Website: crate-barrel
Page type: order-returns
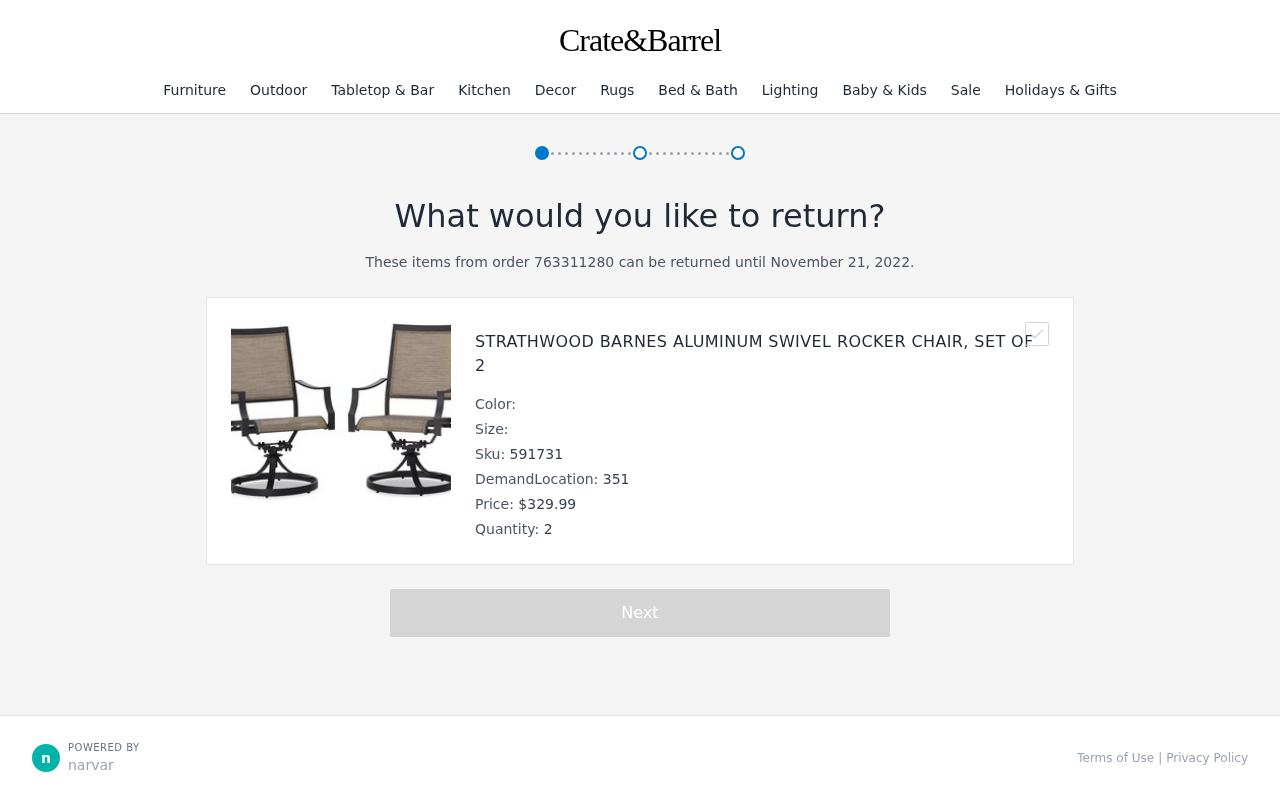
Product elements: key: PRODUCT1_NAME
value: Strathwood Barnes Aluminum Swivel Rocker Chair, Set of 2
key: PRODUCT1_PRICE
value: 329.99
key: PRODUCT1_QUANTITY
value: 2
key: PRODUCT1_SKU
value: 591731
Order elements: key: ORDER_ID
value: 763311280
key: ORDER_RETURN_BY_DATE
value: November 21, 2022
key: ORDER_DEMAND_LOCATION
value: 351